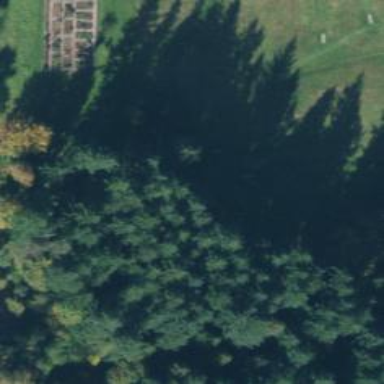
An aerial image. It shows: Disc golf tee area.